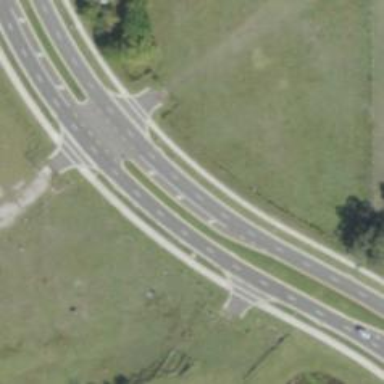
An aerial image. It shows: Tertiary road.